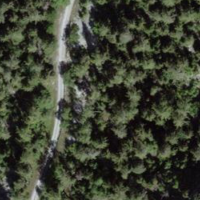
EUNIS habitat code: 43
Species observed at this site:
Epipactis atrorubens
Lactuca perennis
Saponaria ocymoides